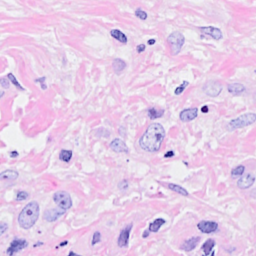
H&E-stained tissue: Breast